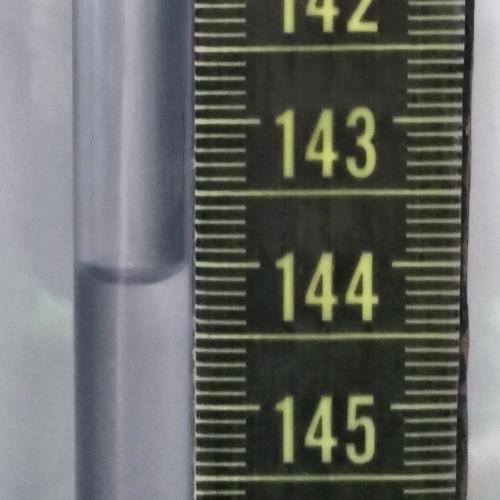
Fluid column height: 144.1 cm